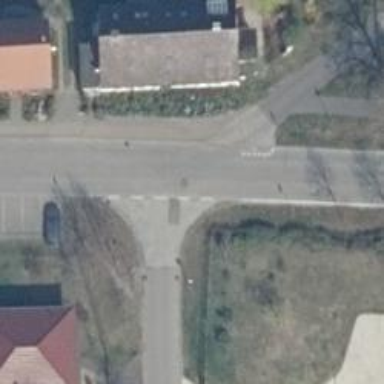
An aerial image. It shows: Residential road with asphalt surface.